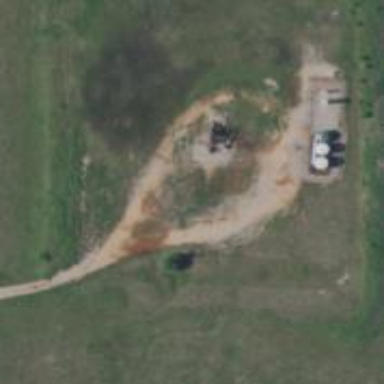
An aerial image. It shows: Petroleum well that is man-made.